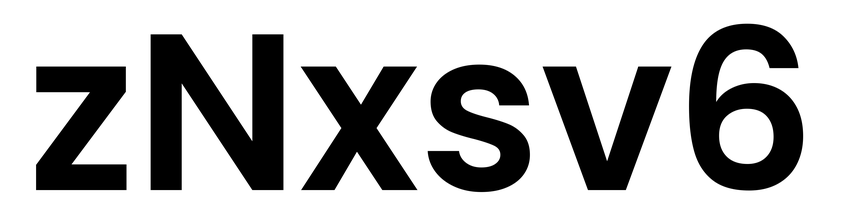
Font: Poppins-SemiBold